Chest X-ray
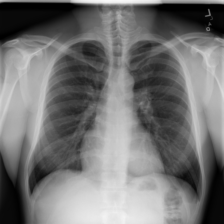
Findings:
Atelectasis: negative
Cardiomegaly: negative
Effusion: negative
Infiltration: negative
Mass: negative
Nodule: negative
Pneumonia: negative
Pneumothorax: negative
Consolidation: negative
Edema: negative
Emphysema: negative
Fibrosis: negative
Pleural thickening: negative
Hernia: negative